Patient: sex M, age 42
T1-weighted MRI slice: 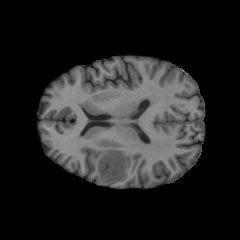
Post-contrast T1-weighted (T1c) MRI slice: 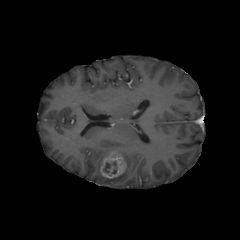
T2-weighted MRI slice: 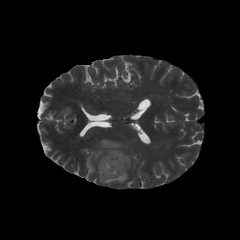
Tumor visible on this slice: yes
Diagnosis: Glioblastoma, IDH-wildtype
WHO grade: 4